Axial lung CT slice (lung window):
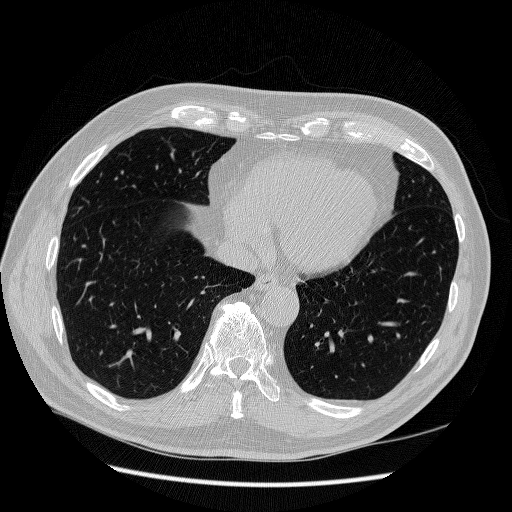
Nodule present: no